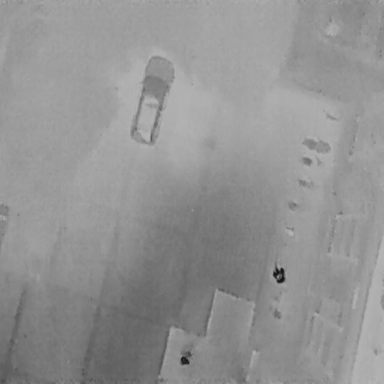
There is a Car in the infrared image.